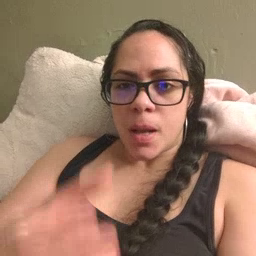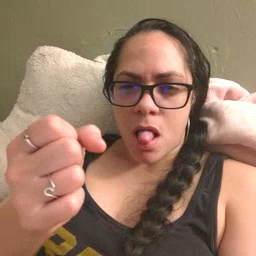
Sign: milk